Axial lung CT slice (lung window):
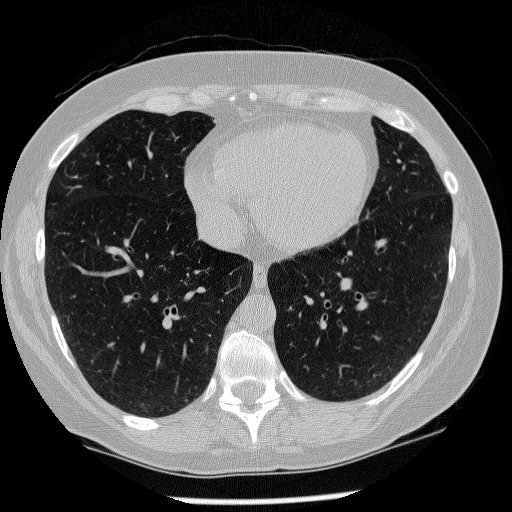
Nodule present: no